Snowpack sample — Buffalo Mountain, Silverthorne, Colorado, USA (1/25/25, 10:11 AM MST)
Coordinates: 39.6222, -106.1139
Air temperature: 22 °F
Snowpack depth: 110 cm
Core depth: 30 cm
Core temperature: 42.8 °F
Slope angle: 12°, slope face: 102°
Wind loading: high
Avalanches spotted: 0
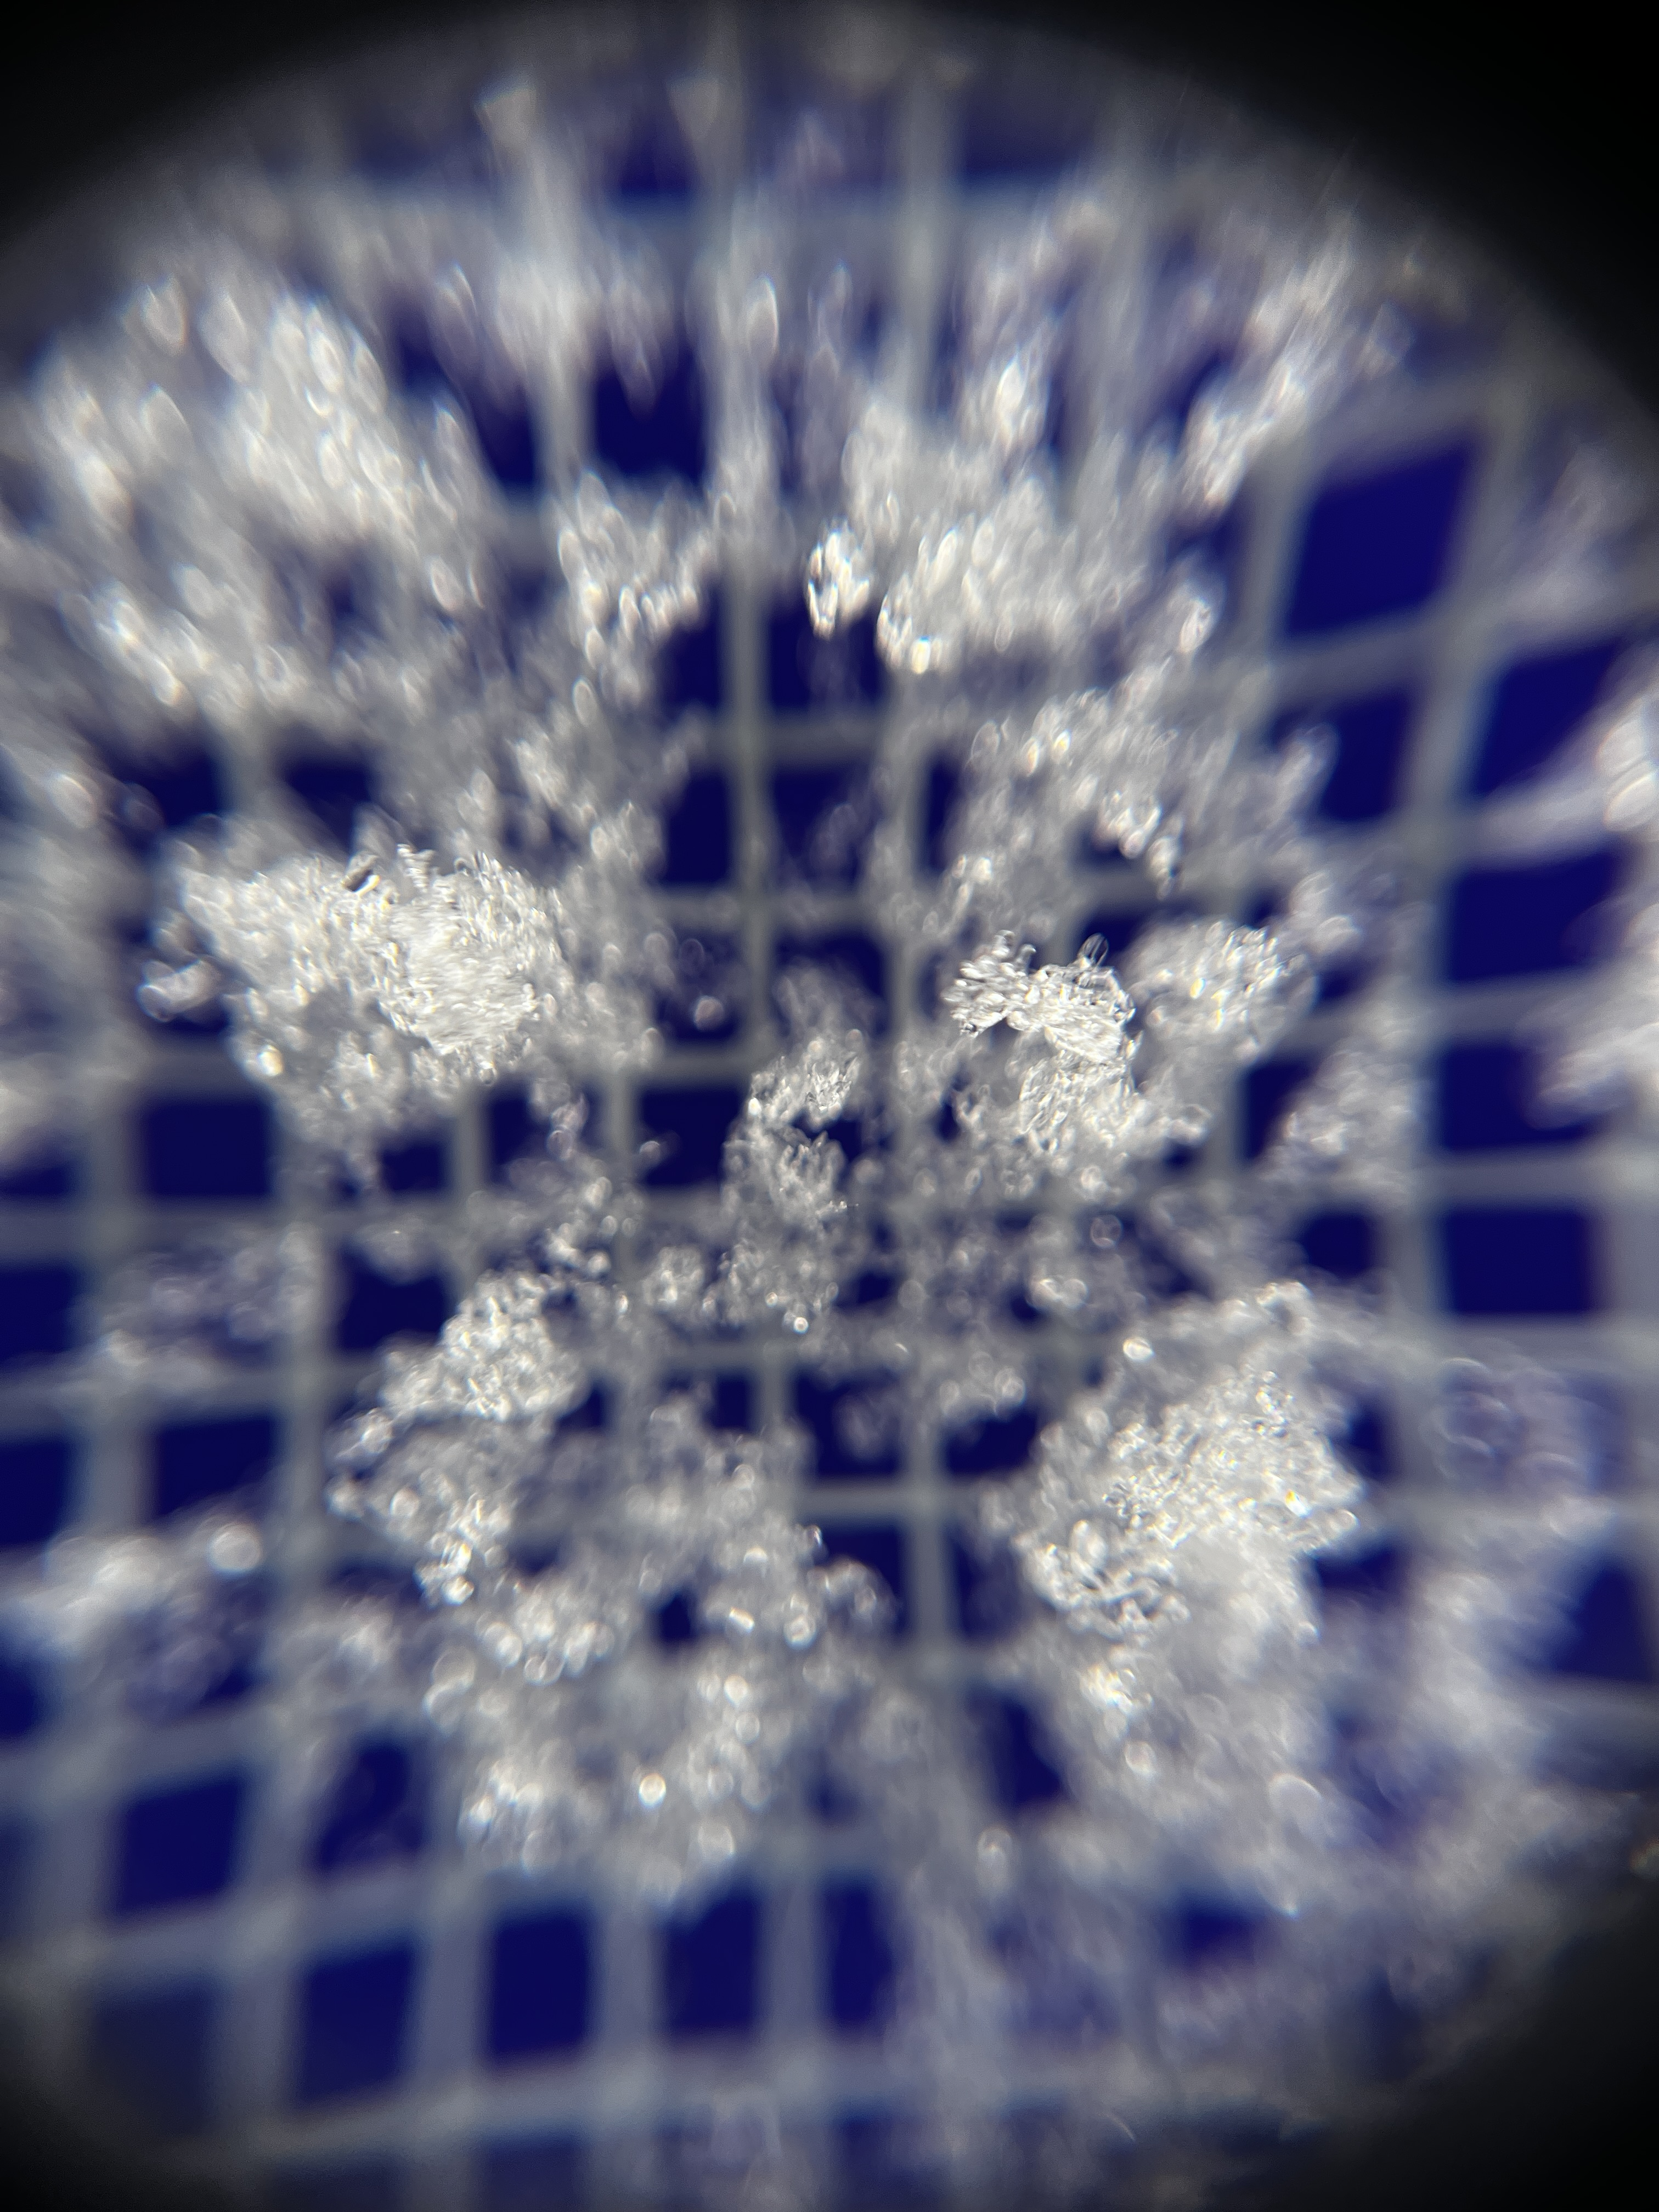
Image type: magnified_profile
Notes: No avalanches nearby, collected on the outskirts of a fire break 15 meters from the treeline, on way to Buffalo and Red Mountain